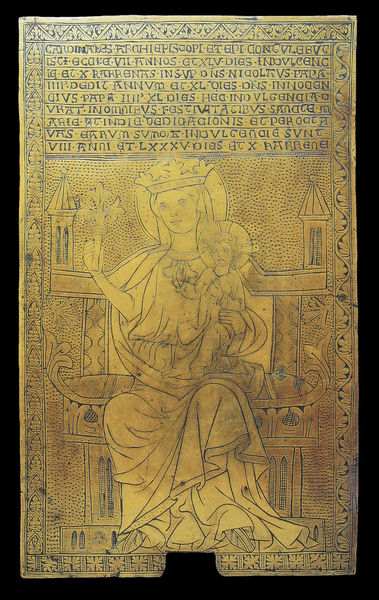
Titel: Ablaßtafel
Institution: Halberstadt, Domschatz
Schlagwörter: hand, sitzen, frau, kleid, stuhl, ornament, rahmen, stein, gewand, gold, sitzend, kind, mutter, pflanze, krone, turm, schrift, mauer, baby, thron, inschrift, sitzt, palmwedel, burg, kreuz, türme, zweig, text, buchstaben, palmzweig, heiligenschein, christus, jesus, christlich, heilig, maria, madonna, mutter gottes, latein, jesuskind, kreuznimbus, umhng, segensgestus, sitzens, byzanz, christuskind, oenamente, grußgestus, heiligenschei, madonn